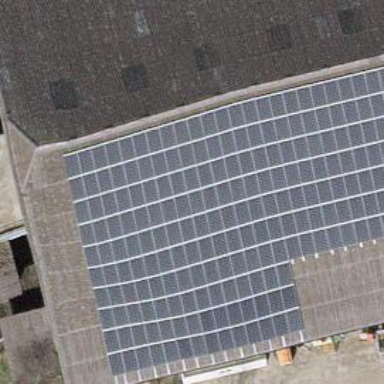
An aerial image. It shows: Solar power generator.